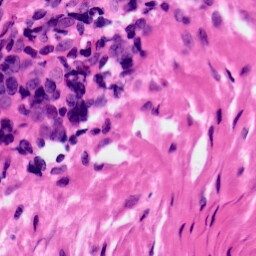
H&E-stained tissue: Ovarian